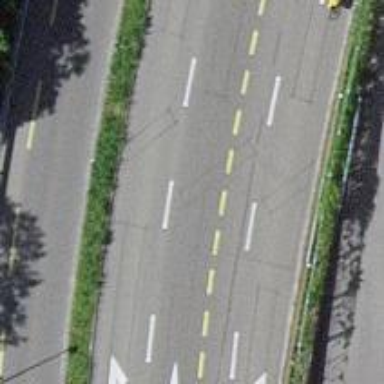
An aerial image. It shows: Asphalt road with primary highway designation. It includes separate cycle lane and sidewalk.